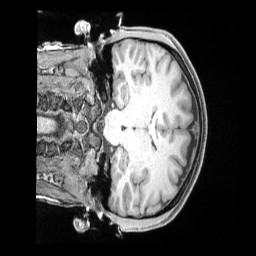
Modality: T1w
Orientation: coronal
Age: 37
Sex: female
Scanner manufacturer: siemens
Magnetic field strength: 3 T
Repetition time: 2 s
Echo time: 0.00211 s